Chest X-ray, AP view. Patient: 61 years old, sex M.
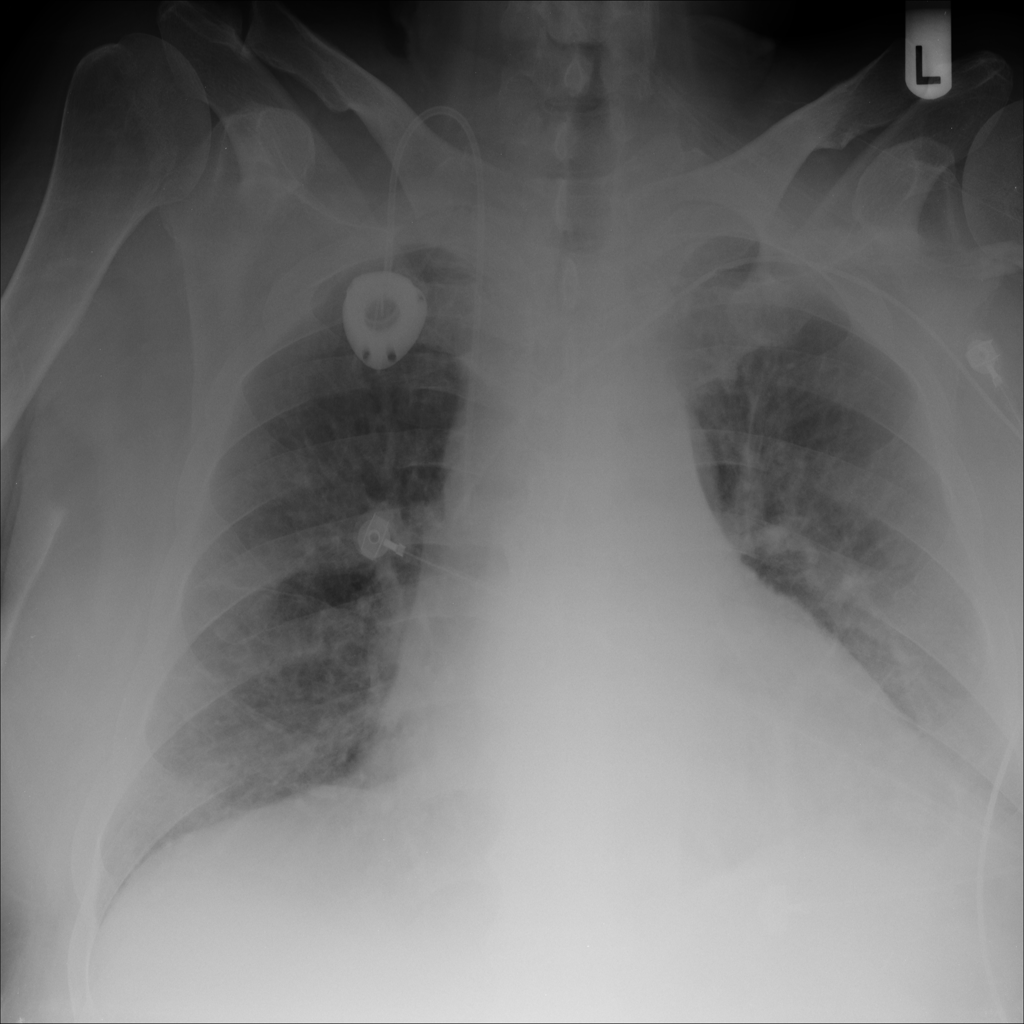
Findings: Cardiomegaly, Effusion